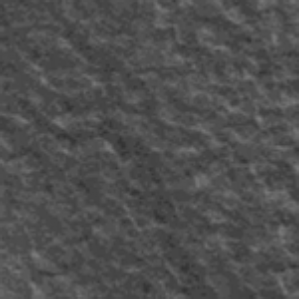
Label: frost